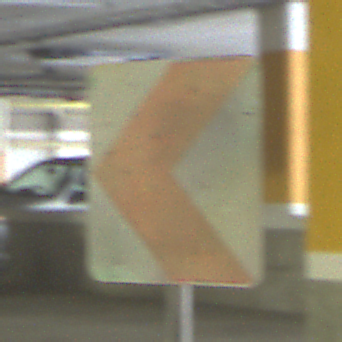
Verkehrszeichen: RichtungstafelnInKurvenKleinRechts
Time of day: NotSpecified
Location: Indoor (Special)
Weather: NotSpecified
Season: NotSpecified
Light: Artificial